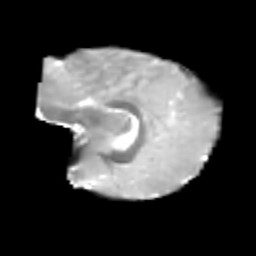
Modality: T2w
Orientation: sagittal
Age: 6
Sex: male
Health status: healthy